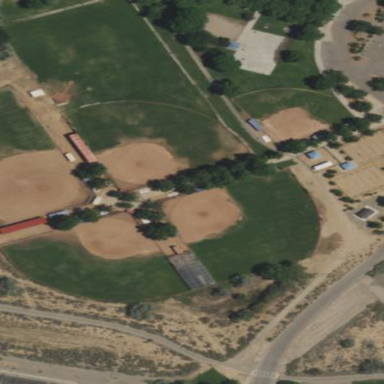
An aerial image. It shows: Baseball pitch for leisure land.